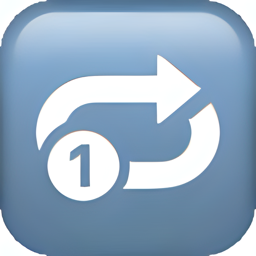
Name: clockwise rightwards and leftwards open circle arrows with circled one overlay
Emoji: 🔂
Group: Symbols
Sub-group: av-symbol